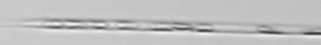
Label: Rhizosolenia